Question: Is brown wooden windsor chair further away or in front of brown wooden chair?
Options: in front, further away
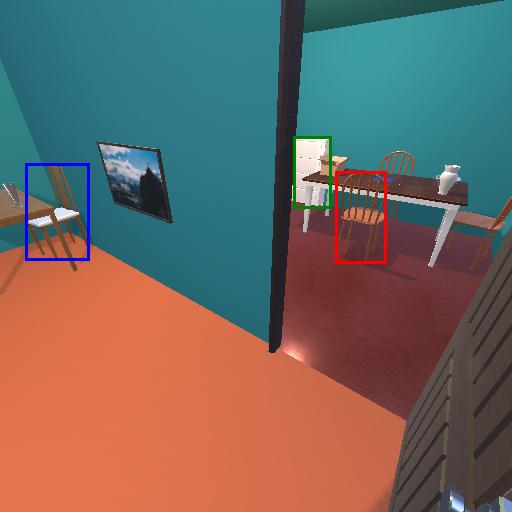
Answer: in front